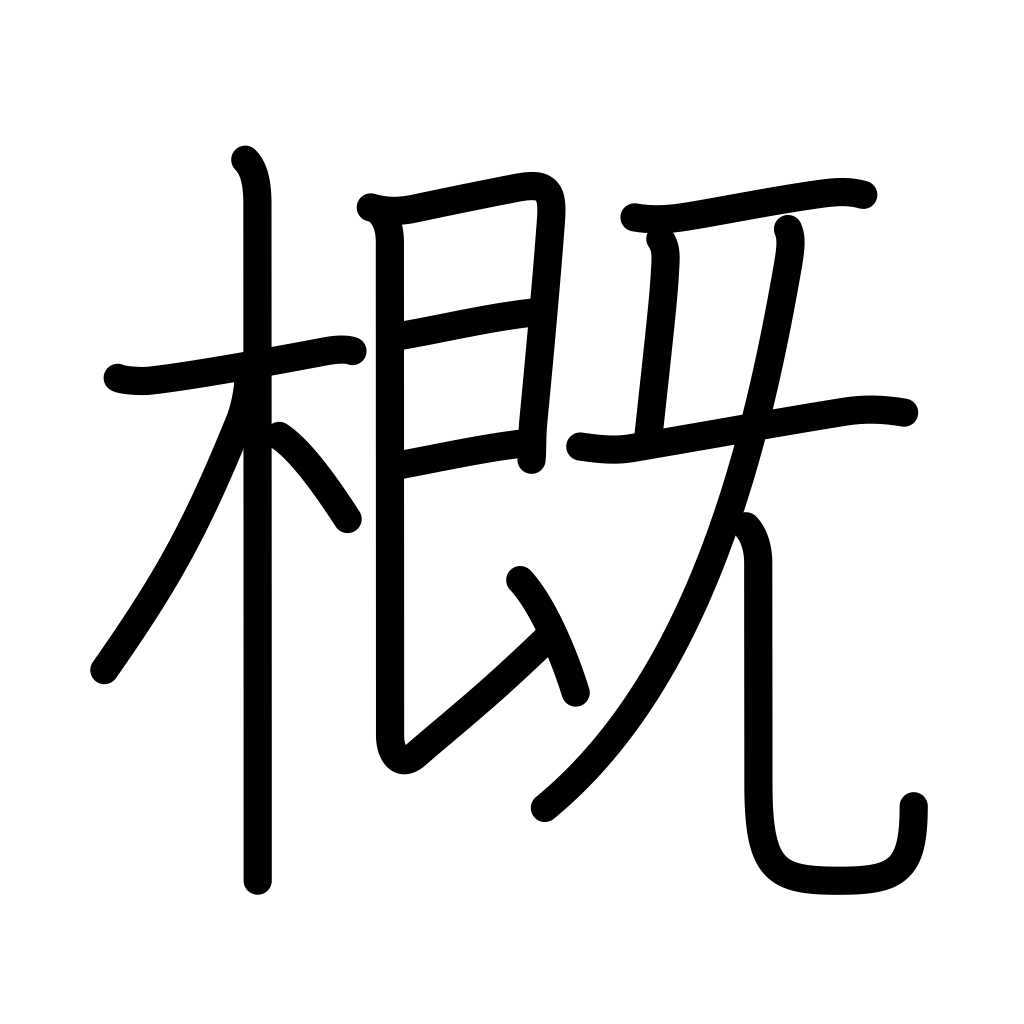
Meaning: outline, condition, approximation, generally